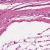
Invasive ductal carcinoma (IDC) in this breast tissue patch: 0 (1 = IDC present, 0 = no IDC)